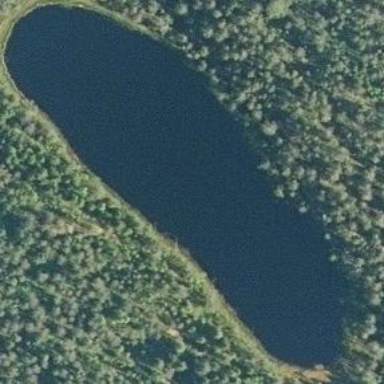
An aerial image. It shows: Peaceful pond surrounded by nature.